Field crop: tomato
Growth stage: 2
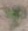
Species: solanum